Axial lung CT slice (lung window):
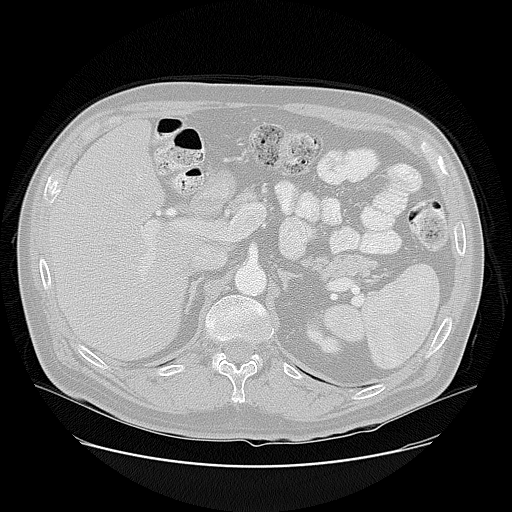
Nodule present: no